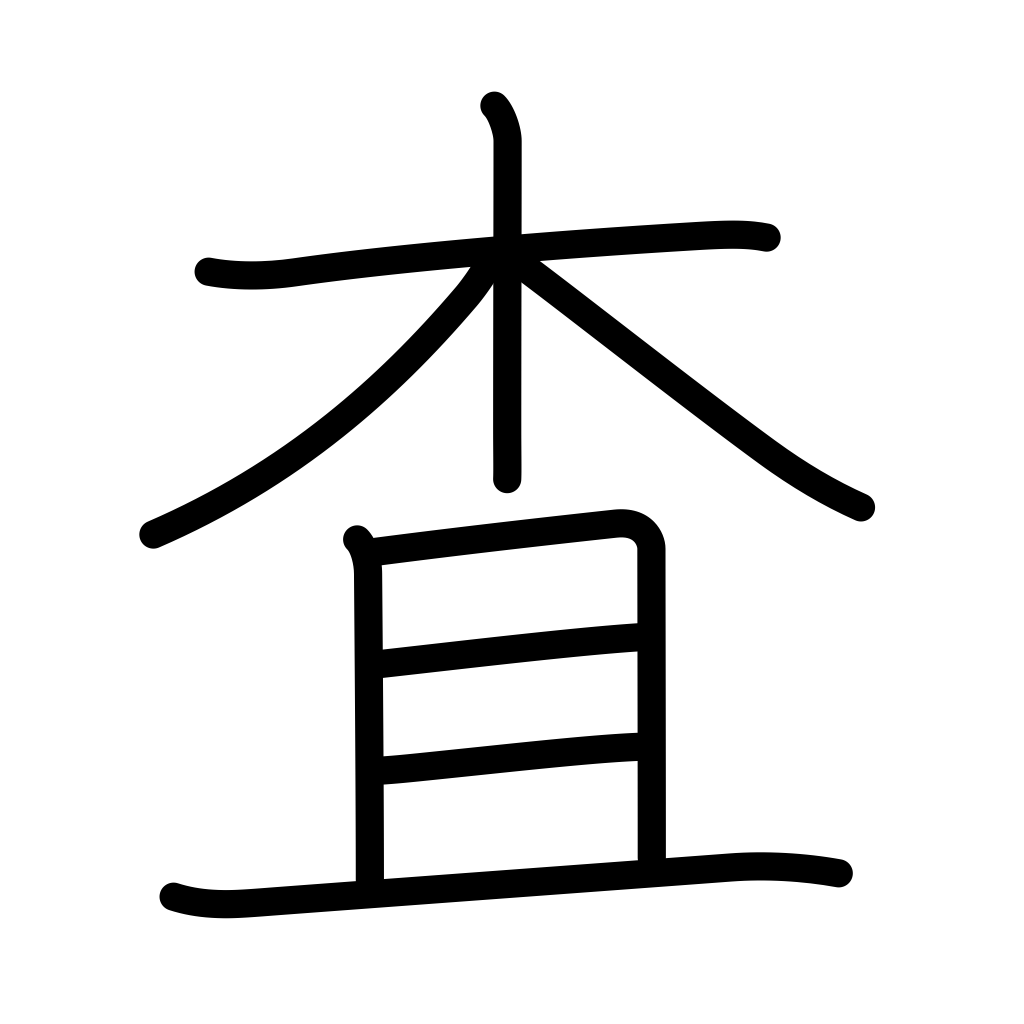
Meaning: investigate